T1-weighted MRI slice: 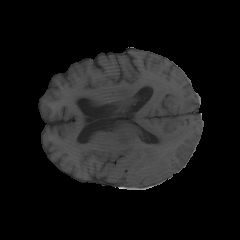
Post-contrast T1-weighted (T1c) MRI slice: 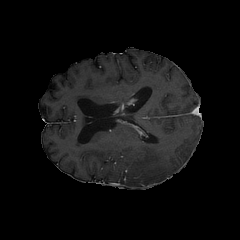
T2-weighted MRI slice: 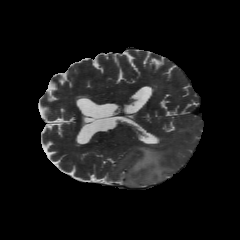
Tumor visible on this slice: yes